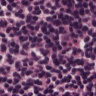
Metastatic tissue present: no